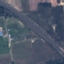
Land use / land cover: Highway